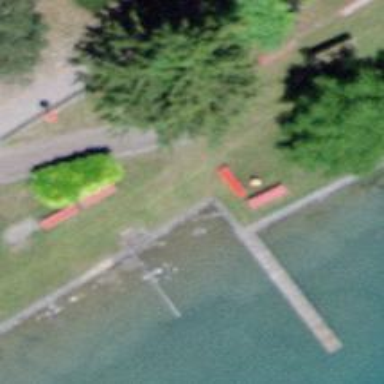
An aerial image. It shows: Picnic table located in leisure land area.